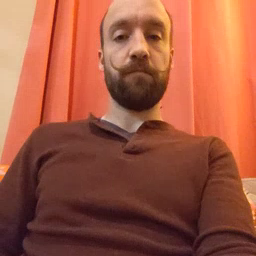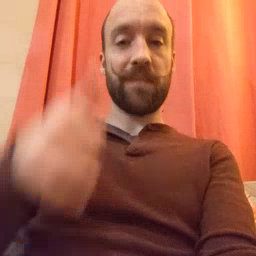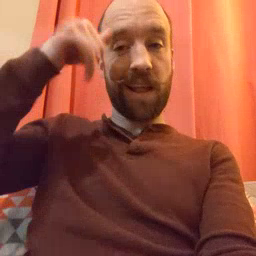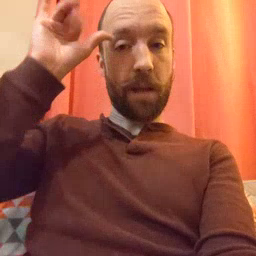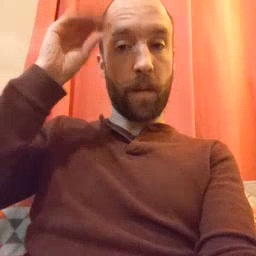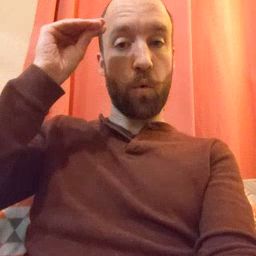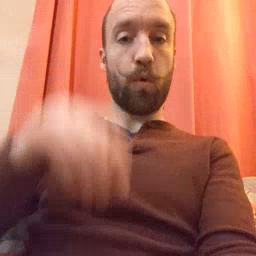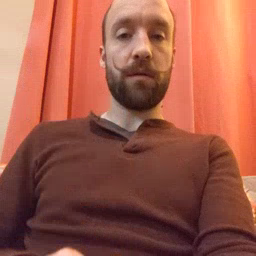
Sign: cowboy